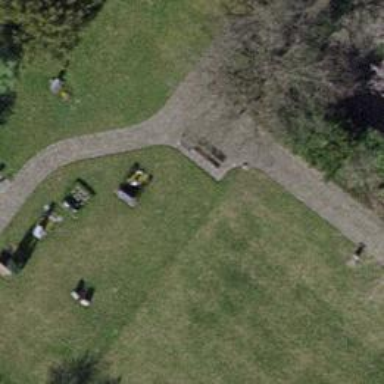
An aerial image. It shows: Brown bench.